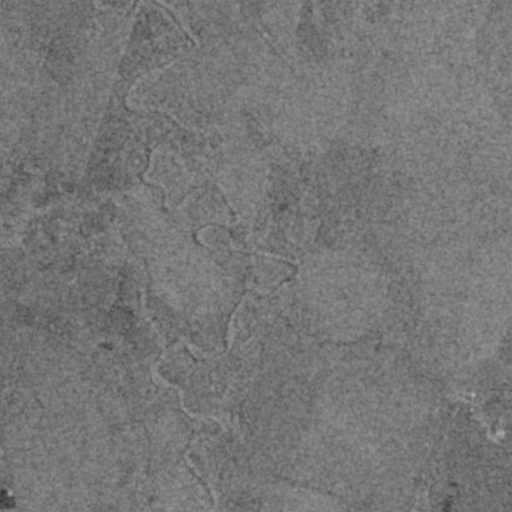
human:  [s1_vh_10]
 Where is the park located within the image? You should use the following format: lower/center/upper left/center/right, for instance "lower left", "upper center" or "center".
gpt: The park is located in the lower left of the image.
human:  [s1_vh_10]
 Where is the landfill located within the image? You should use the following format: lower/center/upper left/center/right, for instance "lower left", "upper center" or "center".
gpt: There is no landfill in the image.

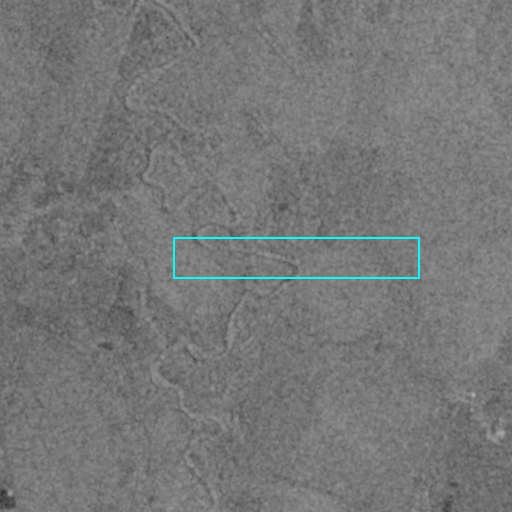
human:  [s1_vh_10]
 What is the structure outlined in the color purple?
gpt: There is no purple outline.
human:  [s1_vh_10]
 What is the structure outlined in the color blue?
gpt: There is no structure outlined in blue.